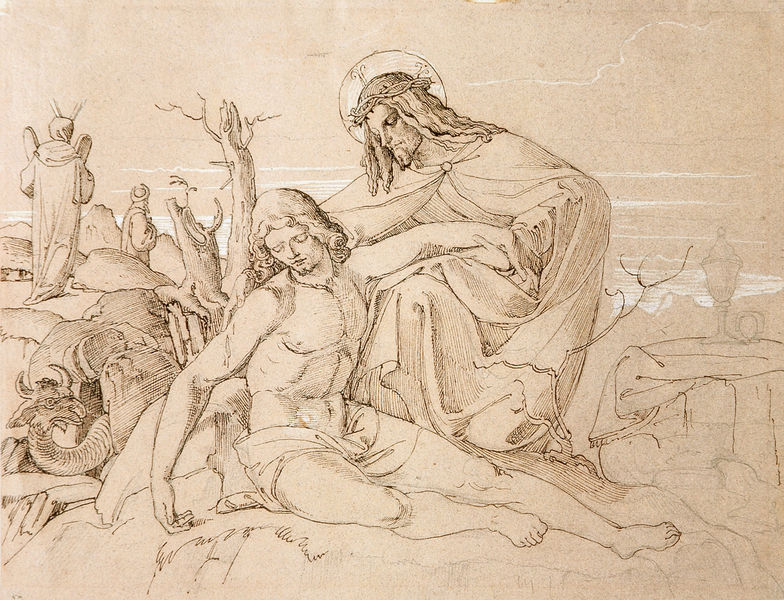
Titel: Christus als wahrer Samariter
Künstler: Eduard Jakob von Steinle
Standort: Schweinfurt
Institution: Museum Georg Schäfer
Schlagwörter: akt, baum, berg, dunkel, feder, felsen, gott, gruppe, hand, himmel, kampf, körper, lendenschurz, mann, nackt, schatten, umhang, weiß, wolken, aquarell, baumstämme, bäume, landschaft, menschen, äste, braun, brust, frau, frisur, geste, grau, haar, hell, hintergrund, holz, kreide, lampe, laterne, licht, mund, männer, nase, profil, rücken, skizze, tisch, zeichnung, gras, tier, tuch, wolke, beige, leute, bart, arm, arme, augen, bibel, böse, falten, johannes, mensch, stein, steine, tod, bildnis, tischtuch, ast, baumstamm, ferne, horizont, natur, stamm, weite, zweige, kirche, boden, gewand, haare, kelch, mantel, sitzend, stoff, blatt, höhle, knopf, krone, locken, engel, beine, füße, holzschnitt, liegen, zwei, reisig, trocken, berge, fels, gebirge, wüste, öde, grafik, graphik, tag, kahl, monochrom, linien, sepia, romantik, querformat, stämme, wein, robe, junge, oberkörper, vier, adam, gefäß, krank, lendentuch, moses, glaube, religion, linie, zweig, zeh, druck, schraffur, stich, schwarzweiß, knien, verletzt, schlange, bleistift, entwurf, kranz, altar, studien, aufstehen, jüngling, heiligenschein, leintuch, nimbus, christus, jesus, jesus christus, leichnam, apokalypse, hilfe, krankheit, leiden, teufel, karg, mythos, rinde, knieend, fabelwesen, müde, dornen, mönch, verdorrt, gebückt, gebote, heiliger, blattlos, heilige, opfer, abendmahl, hörner, pokal, jünger, maria, magdalena, sünde, erschöpft, heilung, jesu, maria magdalena, turban, schäfer, ziegenbock, ziege, ungeheuer, christentum, dornenkrone, sohn, drachen, gefallen, baumstumpf, drache, schließe, helfen, rettung, christi, dornenkranz, legende, kapuze, monster, untier, federzeichnung, gehörn, kamel, grua, mensa, tafeln, christ, kreuznimbus, wunder, gehörnt, mose, heilen, lazarus, zecihnung, ungeheur, vera icon, ölberg, gesetzestafeln, steintafel, andreas, abgestorben, gottes, leidend, aust, gottessohn, corona, gebotstafeln, zehn gebote, tröstung, angedeutet, wallen, schrifttafeln, stracu, gehört, aufhelfen, baumspumpf, beistand, drachee, fesls, gesetzestafel, goriole, hilft, hinabbeugen, lalmpe, mänch, nönch, schlage, verbindung altes neues testame, ziegenkopf, vorhölle, 19. jahrhundert, rücekn, zeigenbock, wohltat, lmaueleute, heuling